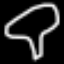
Label: mushroom